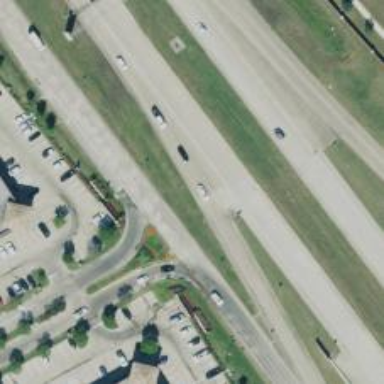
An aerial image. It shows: Tertiary road with frontage road.